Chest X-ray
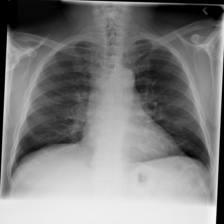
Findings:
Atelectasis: negative
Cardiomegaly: negative
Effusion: negative
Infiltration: negative
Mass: negative
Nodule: negative
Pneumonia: negative
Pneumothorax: negative
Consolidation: negative
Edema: negative
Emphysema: negative
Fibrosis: negative
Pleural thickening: negative
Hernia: negative